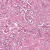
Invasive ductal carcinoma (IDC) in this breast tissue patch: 1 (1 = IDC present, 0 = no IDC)